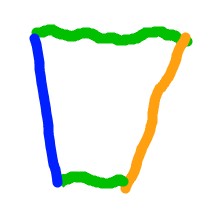
Shape: trapezoid